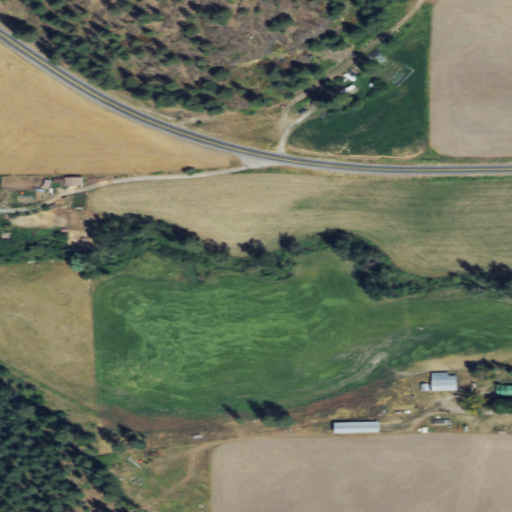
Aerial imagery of valley in Washington named Marble Valley containing cultivated crops, pasture, herbaceous wetlands, shrub, evergreen forest, low intensity development, open development, and medium intensity development